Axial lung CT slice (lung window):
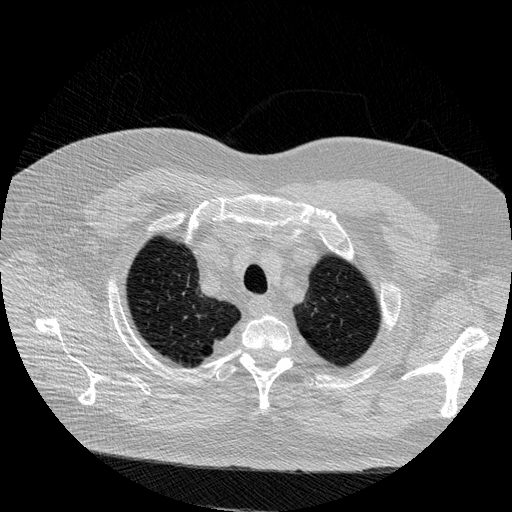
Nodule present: no